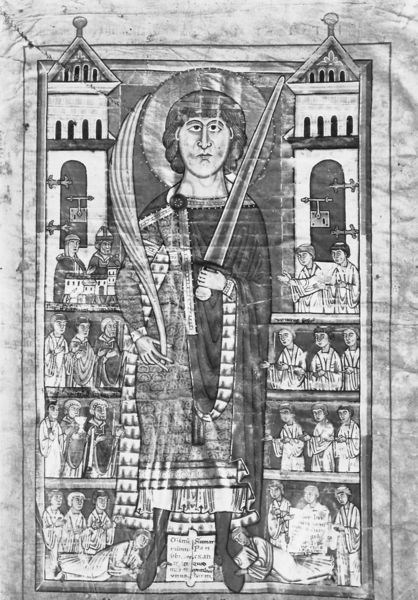
Titel: Bibel von Hamersleben
Standort: Herkunftsort: Hamersleben, St. Pankratius (EU - D - Sachsen-Anhalt)
Institution: Halberstadt, Dombibliothek
Schlagwörter: feder, mann, weiß, menschen, sitzen, fenster, grau, männer, schwarz, tür, zeichnung, dach, gebäude, haus, bibel, stehen, borte, turm, schrift, liegen, church, men, people, soldier, sword, white, women, black, gray, grey, hair, robe, palme, burg, türme, schwarzweiß, schwert, text, soldat, herrscher, pergament, otto, palmzweig, feather, heiligenschein, christus, schloß, man, mittelalter, tower, village, heiliger, etagen, eyes, feet, drawing, castle, sketch, saint, writing, photo, clock, door, nürnberg, drape, doors, buildings, gate, monks, boot, medieval, religion, buchmalerei, christianity, saints, page, mural, towers, words, halo, lock, maze, blade, ottonen, evangelist, copy, 9. jahrhundert, reed, hinge, romanesque art, dfgdgfjhgj, vxbb, bvnh, hasp, maze\